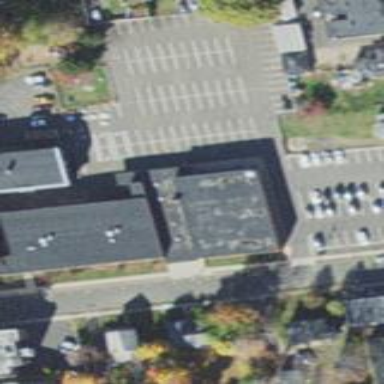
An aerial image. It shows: School.